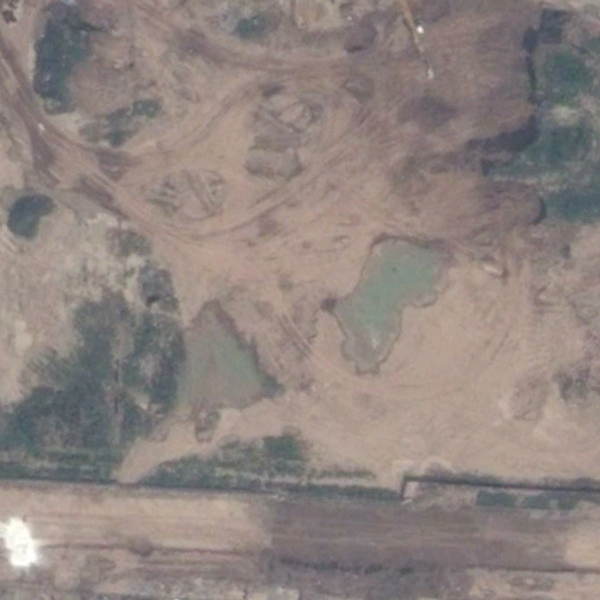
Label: BareLand